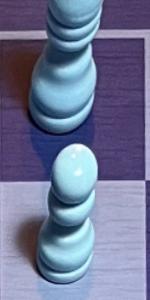
Label: Pawn_White